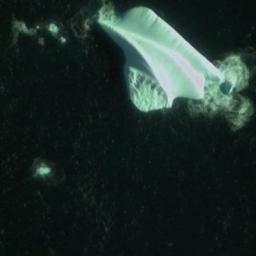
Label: sea_ice